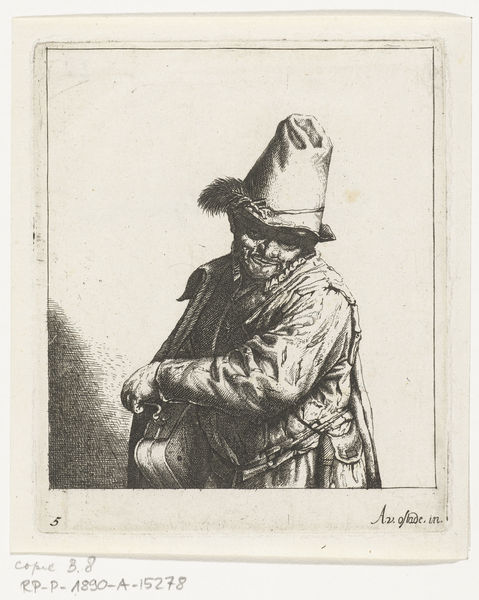
Titel: Lierdraaier
Künstler: Abraham Bloteling
Standort: Amsterdam
Institution: Rijksmuseum
Schlagwörter: homme, manteau, portrait, chapeau, gravure, dessin, plume, buste, musique, sac, pauvre, bourse, cache, malette, voleur, valise